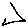
Label: triangle